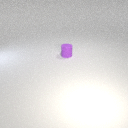
small purple rubber cylinder